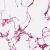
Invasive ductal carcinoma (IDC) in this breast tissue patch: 0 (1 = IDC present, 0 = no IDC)